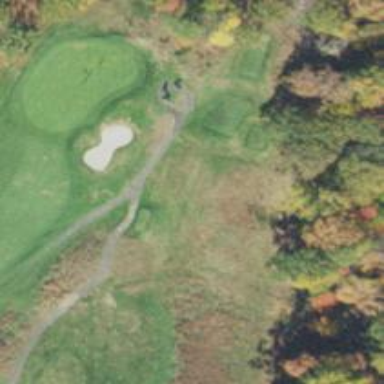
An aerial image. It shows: Golf tee.